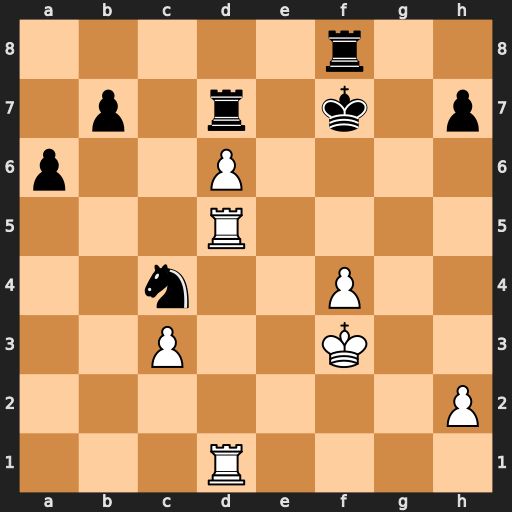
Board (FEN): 5r2/1p1r1k1p/p2P4/3R4/2n2P2/2P2K2/7P/3R4
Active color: w
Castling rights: -
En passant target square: -
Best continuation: Rf5+ Ke6 Rxf8